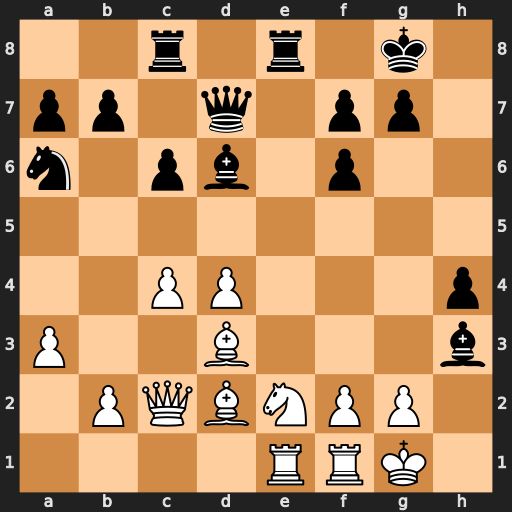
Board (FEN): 2r1r1k1/pp1q1pp1/n1pb1p2/8/2PP3p/P2B3b/1PQBNPP1/4RRK1
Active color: w
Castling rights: -
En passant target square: -
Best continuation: gxh3 Qxh3 f4